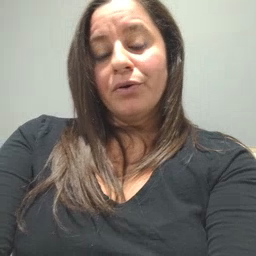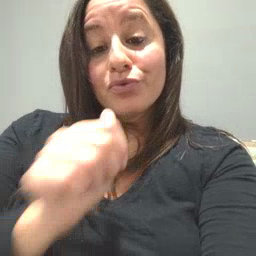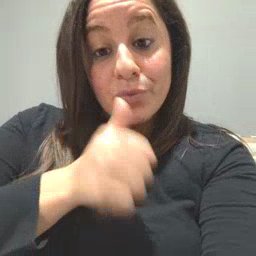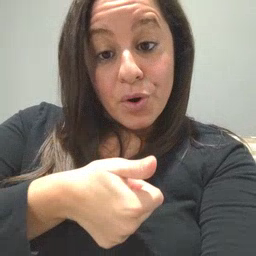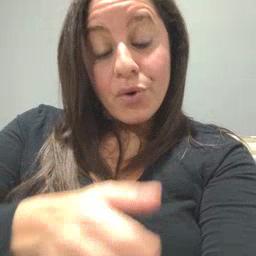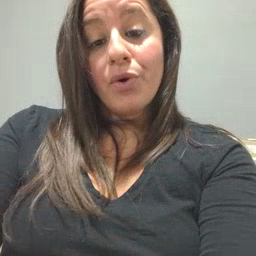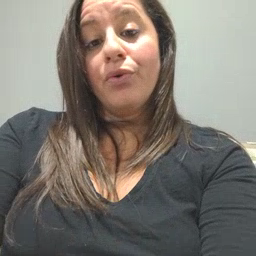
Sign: tomorrow